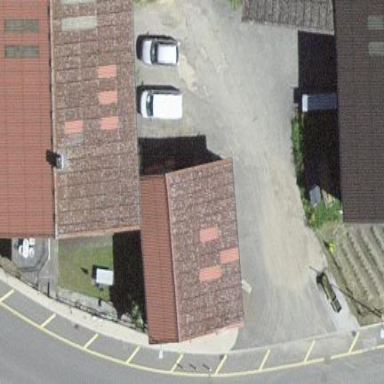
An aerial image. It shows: Building.